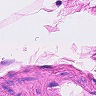
Metastatic tissue present: no